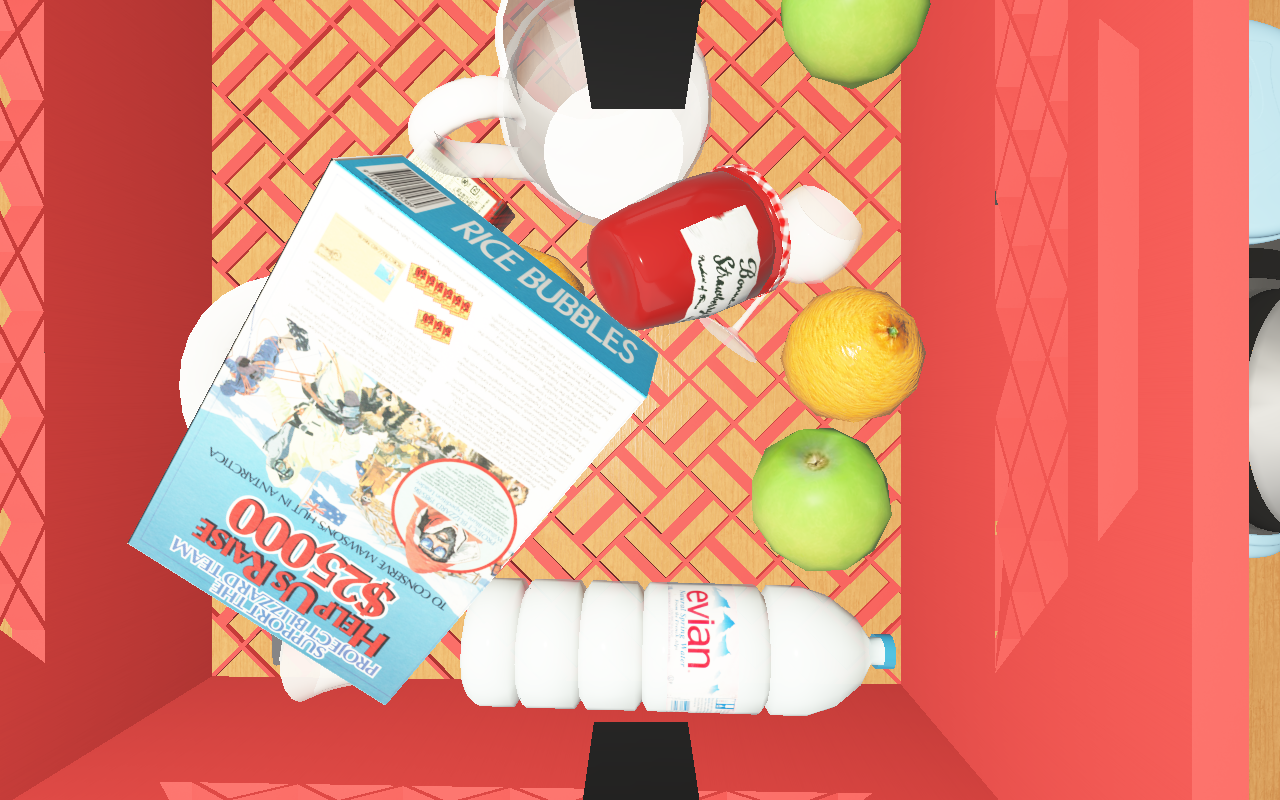
Objects in the scene:
carafe
apple
apple
orange
orange
glass
jam jar
cereal box
cereal box